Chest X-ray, PA view. Patient: 69 years old, sex M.
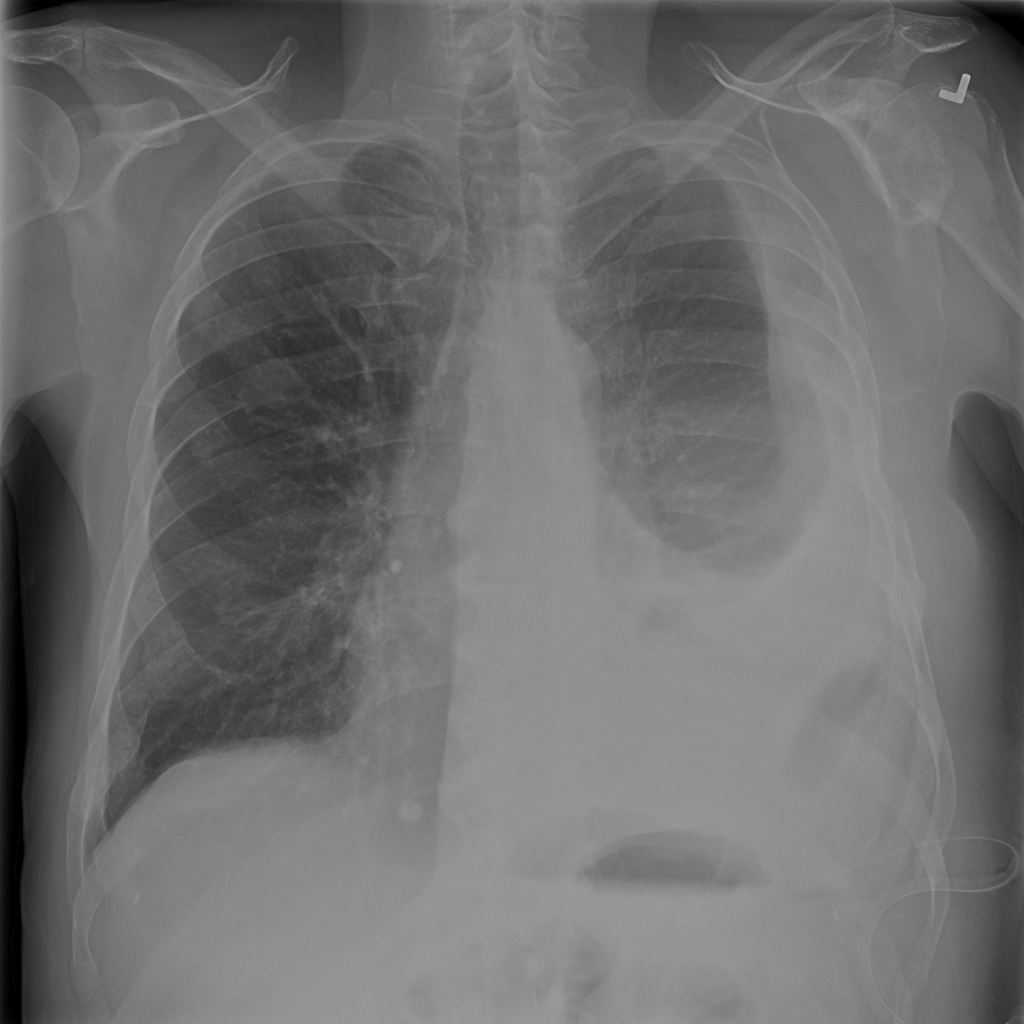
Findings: No Finding